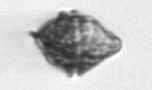
Label: Kryptoperidinium_triquetrum